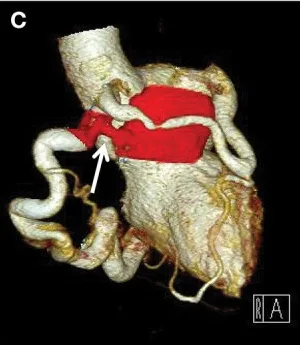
Arrow), a 7-mm fistula into the right ventricle (Red).
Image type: radiology (ct)